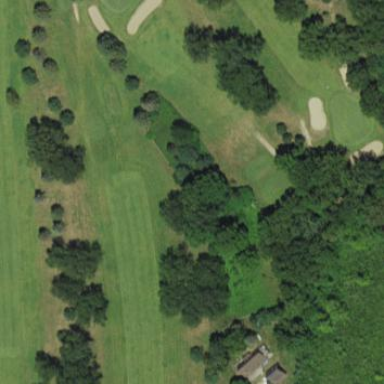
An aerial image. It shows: Rough area in golf course.